Question: I am developing a android app in which i have to expand the particular image in the grid view on which user clicks.Is there any way to do it.Any help will be appreciated.I have used two approaches but not achieved the same

'''
if(array[position]!=null)
if(array[position].equals("1")){
imageView.setLayoutParams(new LinearLayout.LayoutParams(80, 80, 1));
}
imageView.setOnTouchListener(new View.OnTouchListener() {
@Override
public boolean onTouch(View v, MotionEvent event) {
switch (event.getAction()) {
case MotionEvent.ACTION_UP:
final int posit = gridview.getPositionForView((View)v.getParent());
array[posit]="1";
((BaseAdapter)gridview.getAdapter()).notifyDataSetChanged();
break;
}
return true;
}
});
'''
'''
imageView.setOnTouchListener(new View.OnTouchListener() {
@Override
public boolean onTouch(View v, MotionEvent event) {
switch (event.getAction()) {
case MotionEvent.ACTION_UP:
v.setLayoutParams(new LinearLayout.LayoutParams(80, 80, 1));
((BaseAdapter)gridview.getAdapter()).notifyDataSetChanged();
break;
}
return true;
}
});
'''
But these two methods are not showing the correct result it is expanding the images randomly what should i do. Any idea will be appreciated.
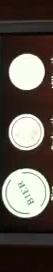
Answer: : For that problem, you have to keep track of changed views say for example take a Boolean array, when you change view's property, keep true for that position in array. When you scroll view's, whichever array positions are true, for them only you set enlarge property else set default property like below.
'''
if(array[position].equals("1"))
{
imageView.setLayoutParams(new LinearLayout.LayoutParams(80, 80, 1));
}
else
{
// set image original property
}
'''